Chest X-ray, PA view. Patient: 41 years old, sex M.
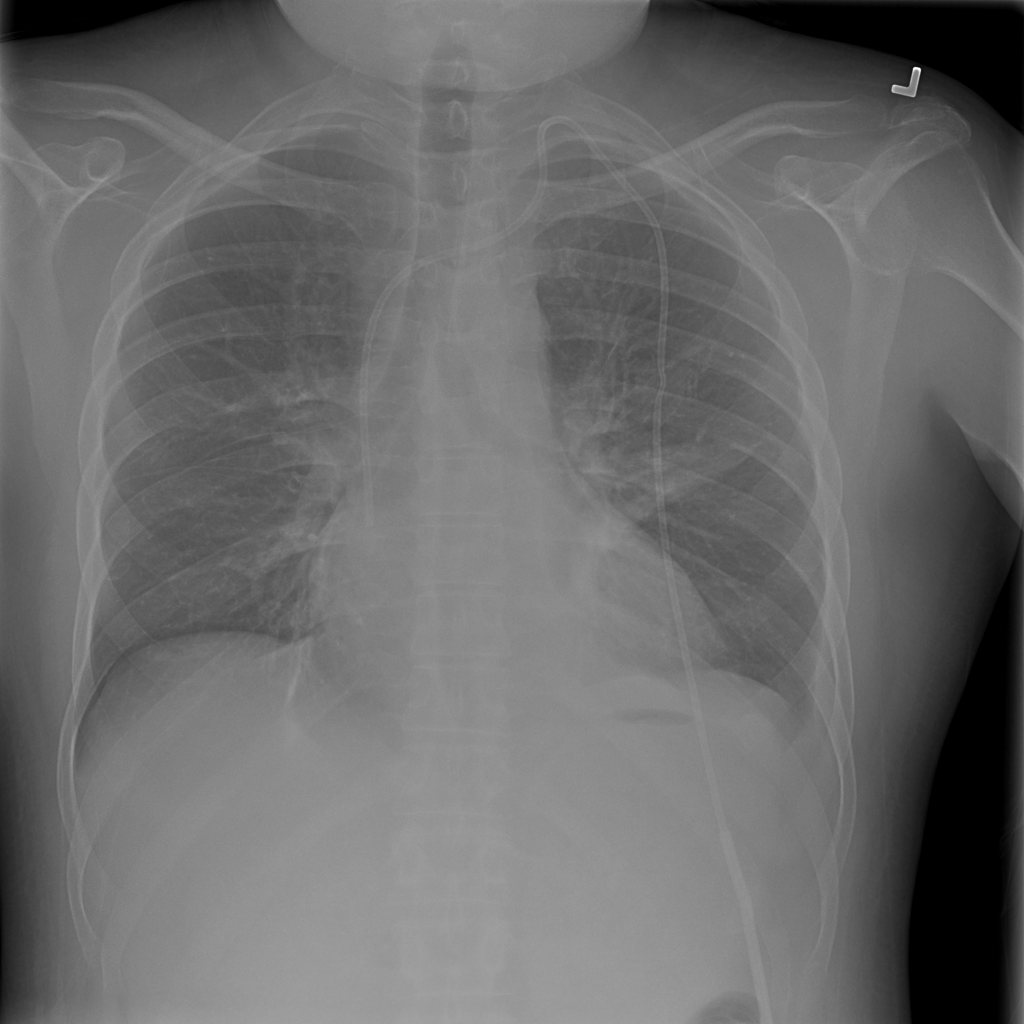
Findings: Effusion